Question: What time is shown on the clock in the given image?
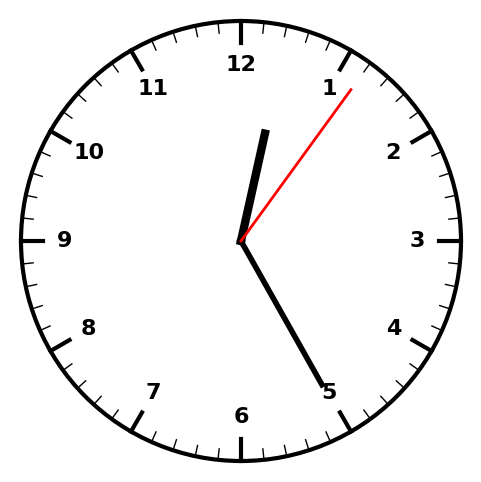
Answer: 12:25:06